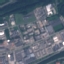
Label: Industrial